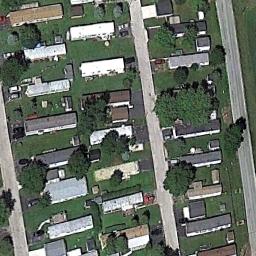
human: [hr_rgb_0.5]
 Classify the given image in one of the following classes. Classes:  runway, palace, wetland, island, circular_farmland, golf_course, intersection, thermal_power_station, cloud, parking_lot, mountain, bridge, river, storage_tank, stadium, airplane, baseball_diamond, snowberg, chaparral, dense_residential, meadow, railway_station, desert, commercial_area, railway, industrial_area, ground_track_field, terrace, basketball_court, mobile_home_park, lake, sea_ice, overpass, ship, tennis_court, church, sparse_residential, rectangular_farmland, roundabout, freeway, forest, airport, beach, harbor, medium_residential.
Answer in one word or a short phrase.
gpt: mobile_home_park